Question: On my website I have a PHP script that turns <URL>.
Here is the PHP script that does this:
'''
<?php
if (isset($_GET['color']) && $_GET['color'] !== "") $color = preg_match('/^([a-fA-F0-9]{3}|[a-fA-F0-9]{6})$/',$_GET['color']) ? $_GET['color'] : '777777';
else $color = '000000';
if (strlen($color) === 3) $color = $color[0].$color[0].$color[1].$color[1].$color[2].$color[2];
$color = str_split($color,2);
foreach ($color as $k=>$m){ $color[$k] = intval($color[$k],16); }
$img = imageCreateFromPng('splat-base.png');
$background = imagecolorallocate($img, 0, 0, 0);
imagecolortransparent($img, $background);
imagealphablending($img, false);
imagesavealpha($img, true);
imagefilter($img, IMG_FILTER_COLORIZE, intval($color[0] - 255 ,16), $color[1], $color[2]);
header('Content-type: image/png');
imagePng($img);
imagedestroy($img);
exit;
?>
'''
The actual work is done by the 'imagefilter' function, the rest is just for preserving transparency. What I would like to do, is to have 2 color values sent via '$_GET', and create a top-to-bottom gradient applied to the image with the given color values. Here is an example with the values being '08f' and '0a7' (lighter color will always be first):

One possible solution I thought of was to generate an image of the same size as my 'splat-base.png' (1000 x 1000 px) with the gradient, then with some trickery apply that over the splat image, but I don't know how to go about generating that gradient image or how to apply it to the splat image either.
I don't have the ability to install PHP extensions like ImageMagick, so I must work with the built in functions of PHP and libraries that only use those.
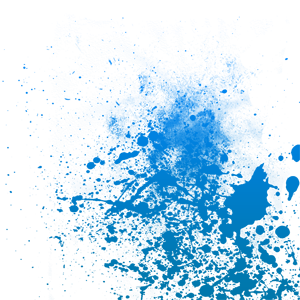
Answer: So, I googled how to create an image gradient in php. The idea is that, you define the start and end color, and define a step size of '$stepSize = ($end-$start)/($imgHeight)'. You make a for loop, and in each step of the loop, create a 1 pixel tall rectangle that is as wide the image, and set its color to '$start+$i*$stepSize'. That idea, and code, I found here:
<URL>
That code creates a new image of a linear gradient. For your situation, I ran with that basic idea: Shave off 1 pixel rows from your source image, and 'IMG_FILTER_COLORIZE' each row to the color of the gradient.
Here is the code:
'''
<?php
//move alpha preserving code to its own function
//since it is used several times
function preserveAlpha(&$img) {
$background = imagecolorallocate($img, 0, 0, 0);
imagecolortransparent($img, $background);
imagealphablending($img, false);
imagesavealpha($img, true);
}
$img = imagecreatefrompng('splat-base.png');
preserveAlpha($img);
//grab width and height
$width = imagesx($img);
$height = imagesy($img);
//the final image
$final = imagecreatetruecolor($width, $height);
preserveAlpha($final);
//start and end values of the gradient
$start = $_GET['start'];
$end = $_GET['end'];
//convert 3 color codes to 6
if (strlen($start) == 3) {
$start = $start[0] . $start[0] . $start[1] . $start[1] . $start[2] . $start[2];
}
if (strlen($end) == 3) {
$end = $end[0] . $end[0] . $end[1] . $end[1] . $end[2] . $end[2];
}
//make sure the lighter color is first
$starthex = intval($start, 16);
$endhex = intval($end, 16);
if ($endhex > $starthex) {
//then we need to flip
$temp = $end;
$end = $start;
$start = $temp;
}
//convert from hex to rgb
$s = array(
hexdec(substr($start, 0, 2)),
hexdec(substr($start, 2, 2)),
hexdec(substr($start, 4, 2))
);
$e = array(
hexdec(substr($end, 0, 2)),
hexdec(substr($end, 2, 2)),
hexdec(substr($end, 4, 2))
);
//the for loop. go through each 1 pixel row of the image,
//shave it off, apply a filter, and append it to our new image
for ($i = 0; $i < $height; $i++) {
//grab the $ith row off of the image
$pixelRow = imagecreatetruecolor($width, 1);
preserveAlpha($pixelRow);
imagecopy($pixelRow, $img, 0, 0, 0, $i, $width, 1);
//calculate the next color in the gradient
$r = intval($s[0] - ((($s[0] - $e[0]) / $height) * $i));
$g = intval($s[1] - ((($s[1] - $e[1]) / $height) * $i));
$b = intval($s[2] - ((($s[2] - $e[2]) / $height) * $i));
//apply the filter
imagefilter($pixelRow, IMG_FILTER_COLORIZE, $r - 255, $g, $b);
//append it to our new iamge
imagecopy($final, $pixelRow, 0, $i, 0, 0, $width, 1);
}
header('Content-Type: image/png');
imagepng($final);
/* Some Cleanup */
imagedestroy($final);
exit;
?>
'''